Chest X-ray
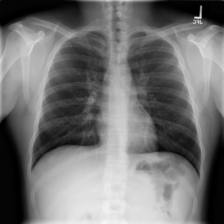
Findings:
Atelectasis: negative
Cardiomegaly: negative
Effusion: negative
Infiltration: negative
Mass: negative
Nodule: negative
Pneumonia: negative
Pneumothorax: negative
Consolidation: negative
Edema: negative
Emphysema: negative
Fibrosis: negative
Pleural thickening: negative
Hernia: negative